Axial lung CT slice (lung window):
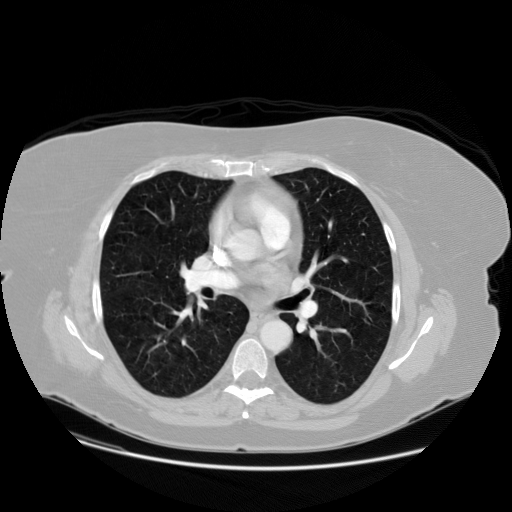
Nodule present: no